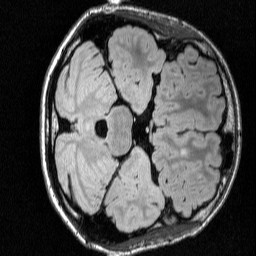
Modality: FLAIR
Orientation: axial
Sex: male
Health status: ill
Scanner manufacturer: siemens
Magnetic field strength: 3 T
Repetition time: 7 s
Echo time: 0.372 s